Brain MRI, t1w sequence, axial 2D slice.
Patient: age 27, sex F, weight 90 kg, height 1.9 m
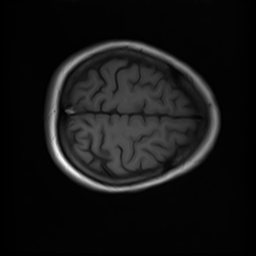